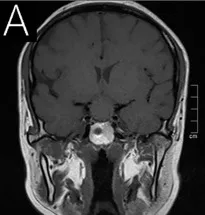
Preoperative MRI (A-C) revealed a 1.94x1.91x2.16-cm well-defined mass located in the sellar and suprasellar regions. It was isointense on T1WI.
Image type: radiology (mri)